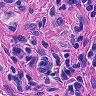
Metastatic tissue present: yes